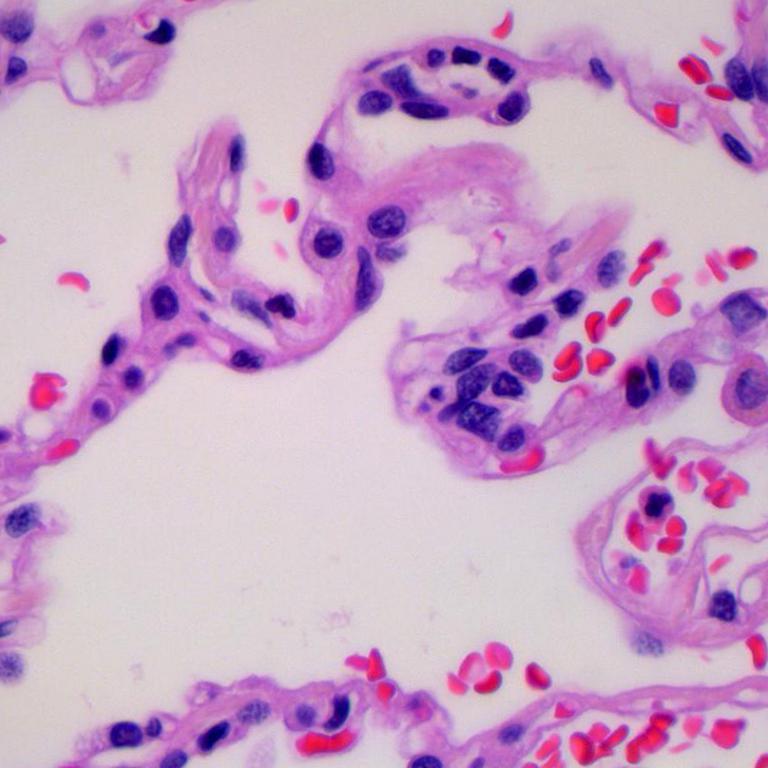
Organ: lung
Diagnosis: benign